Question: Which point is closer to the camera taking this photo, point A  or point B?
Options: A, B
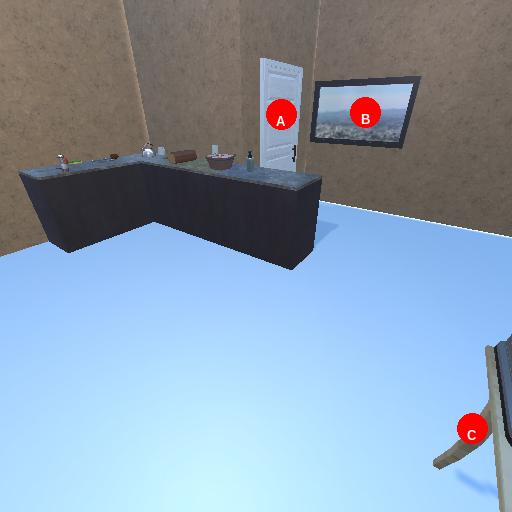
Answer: A